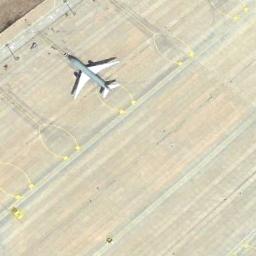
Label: airplane